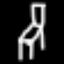
Label: chair